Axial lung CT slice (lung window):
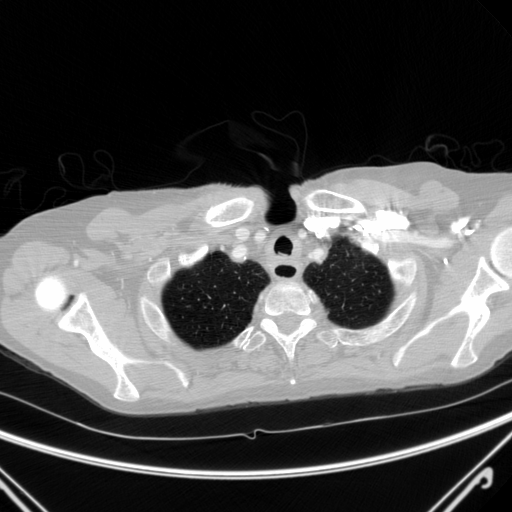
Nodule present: no